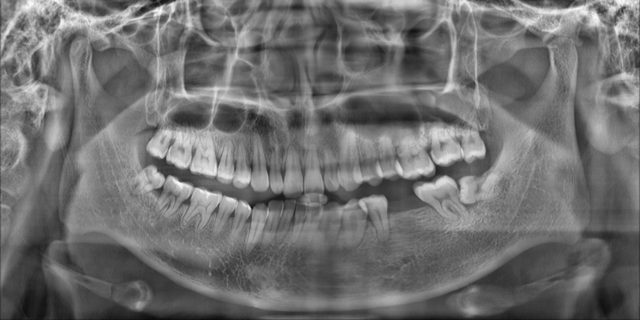
adult